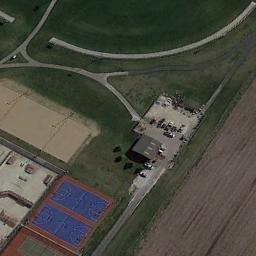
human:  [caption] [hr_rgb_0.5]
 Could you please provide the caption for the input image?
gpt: The basketball courts next to the buildings are on the lawn .

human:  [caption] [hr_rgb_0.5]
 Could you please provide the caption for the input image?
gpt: Two basketball courts next to a badminton court and a parking lot beside .

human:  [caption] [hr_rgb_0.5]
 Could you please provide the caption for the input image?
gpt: There are three basketball courts in the middle of grass next to a parking lot with a road pass by .

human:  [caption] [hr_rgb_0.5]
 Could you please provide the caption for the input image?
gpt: There are several basketball courts on the left side of the road .

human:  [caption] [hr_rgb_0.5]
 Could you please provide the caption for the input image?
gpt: An open space is next to the basketball court .